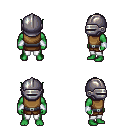
a pixel art fantasy rpg character, male body template, orc, green skin, leather chest armor, white pants, white bangs hairstyle, metal helm, white cloth bracers, four views (front, back, left, right), 2x2 character sprite sheet, small pixel art, hard edges, no anti-aliasing